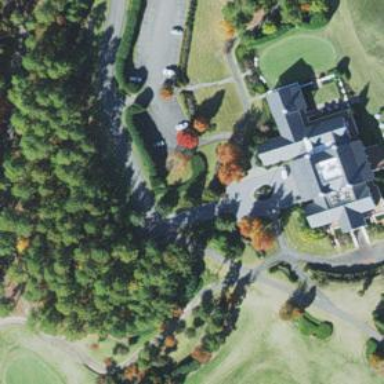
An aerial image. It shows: Path for both roads and golfers.